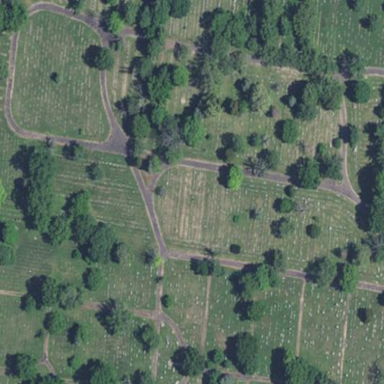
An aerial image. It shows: Cemetery.